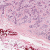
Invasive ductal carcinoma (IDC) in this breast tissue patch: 1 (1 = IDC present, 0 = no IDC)